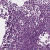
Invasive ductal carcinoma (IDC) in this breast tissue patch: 1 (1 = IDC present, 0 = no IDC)